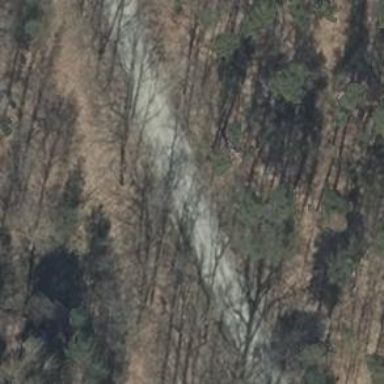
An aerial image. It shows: Gravel track with grade 3 tracktype.